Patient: sex F, age 56
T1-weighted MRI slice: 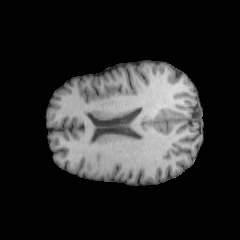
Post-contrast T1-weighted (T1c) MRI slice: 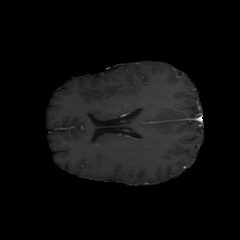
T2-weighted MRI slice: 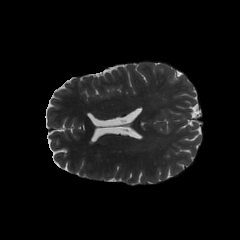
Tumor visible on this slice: no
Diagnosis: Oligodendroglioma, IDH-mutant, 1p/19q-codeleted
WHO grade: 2